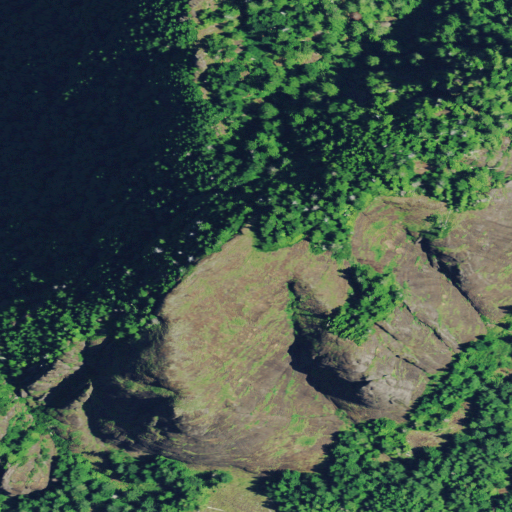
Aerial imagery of mountain in Oregon named Onion Peak containing evergreen forest, shrub, grassland, and mixed forest